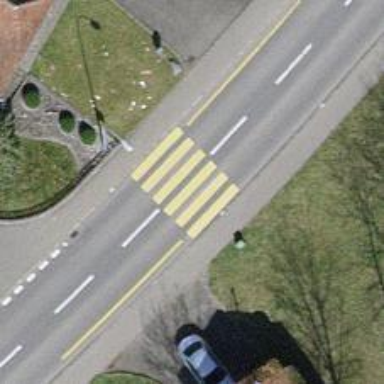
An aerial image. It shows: Uncontrolled zebra crossing with zebra markings.